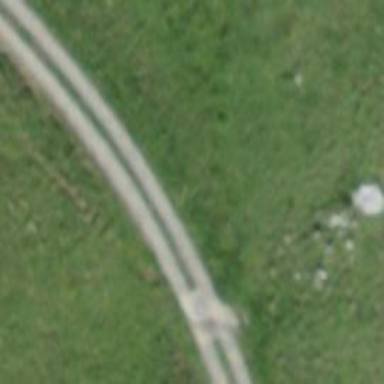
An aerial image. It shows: Gravel track with Grade 3 quality.